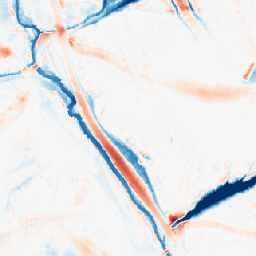
Category: morphological
Decomposition family: morphological_ellipse
Decomposition parameters: operation: average
width: 30
height: 30
Upsampling method: area
Upsampling parameters: scale: 8
Upsampling scale: 8